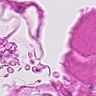
Metastatic tissue present: no